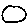
Label: circle